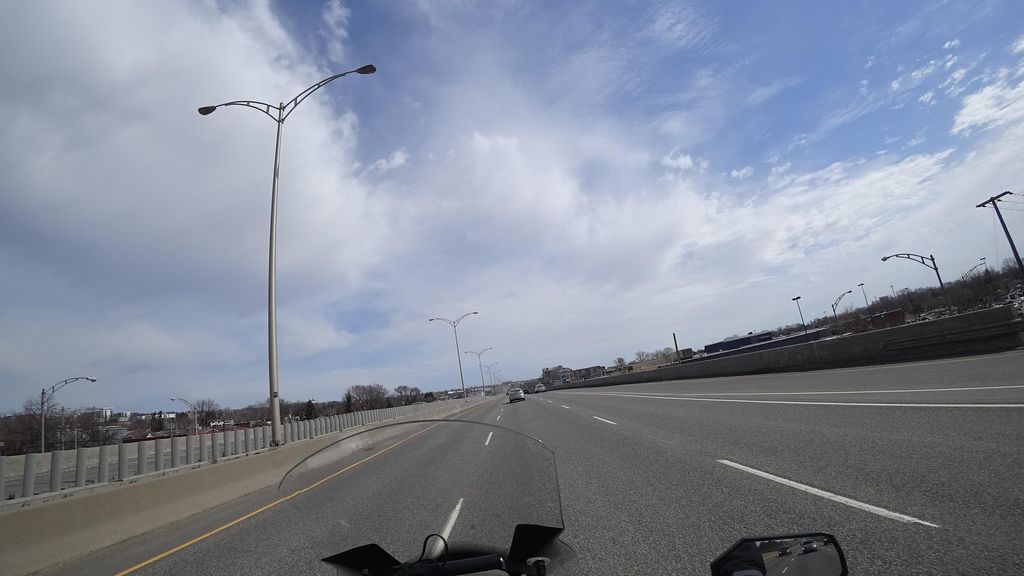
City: quebec_city